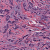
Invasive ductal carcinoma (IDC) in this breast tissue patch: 1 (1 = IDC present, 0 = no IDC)